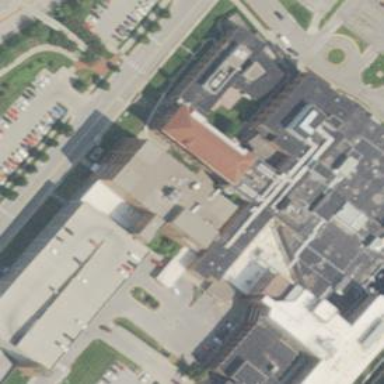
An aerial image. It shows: Hospital building.